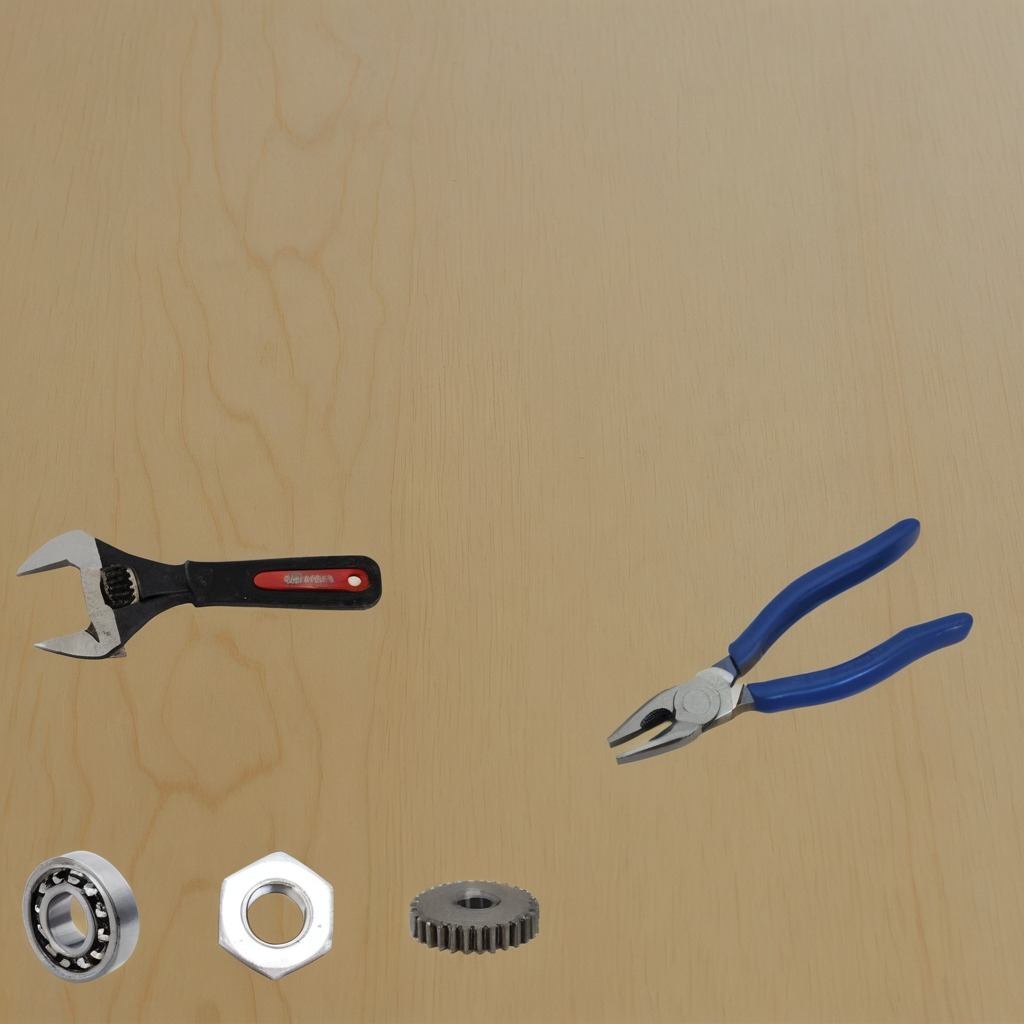
A ball bearing, a steel gear with teeth, pliers, a metal nut, and a wrench are lying on the plywood surface.